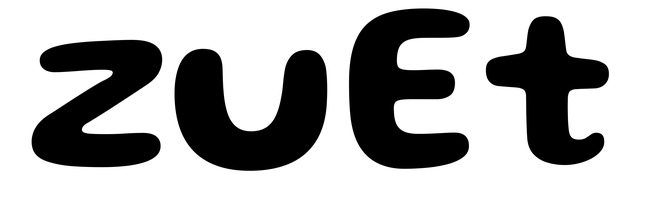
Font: Gluten_SemiBold